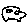
Label: car